Interaction volume radius: 5 \u00c5
Interaction volume height: 25 \u00c5
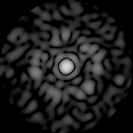
Disorder parameter: 0.8445